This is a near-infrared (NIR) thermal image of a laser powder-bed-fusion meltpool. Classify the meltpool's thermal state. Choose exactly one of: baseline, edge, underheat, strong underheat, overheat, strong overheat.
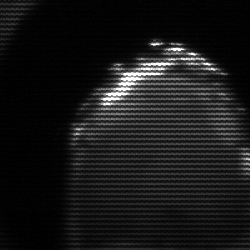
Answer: edge